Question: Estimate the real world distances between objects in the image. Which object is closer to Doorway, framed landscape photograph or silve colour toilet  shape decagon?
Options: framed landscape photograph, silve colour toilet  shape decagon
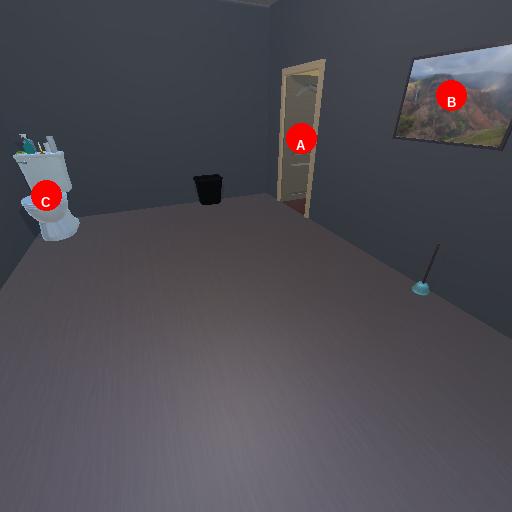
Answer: framed landscape photograph